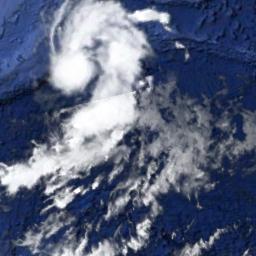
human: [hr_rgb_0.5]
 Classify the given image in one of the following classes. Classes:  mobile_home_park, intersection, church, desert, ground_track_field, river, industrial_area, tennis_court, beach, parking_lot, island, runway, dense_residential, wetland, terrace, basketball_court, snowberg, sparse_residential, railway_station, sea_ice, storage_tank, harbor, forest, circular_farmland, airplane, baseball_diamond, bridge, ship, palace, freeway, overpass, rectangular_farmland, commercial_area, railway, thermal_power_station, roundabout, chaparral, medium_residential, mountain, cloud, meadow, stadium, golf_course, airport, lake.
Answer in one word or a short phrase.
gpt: cloud